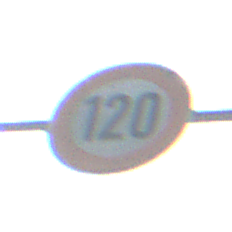
Verkehrszeichen: Geschwindigkeit120
Umgebung: Outdoor, Suburban
Tageszeit: MorningAfternoon
Wetter: Clear
Licht: Natural
Jahreszeit: NotSpecified
Kontrast: HighContrast